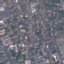
Land use / land cover class: Residential